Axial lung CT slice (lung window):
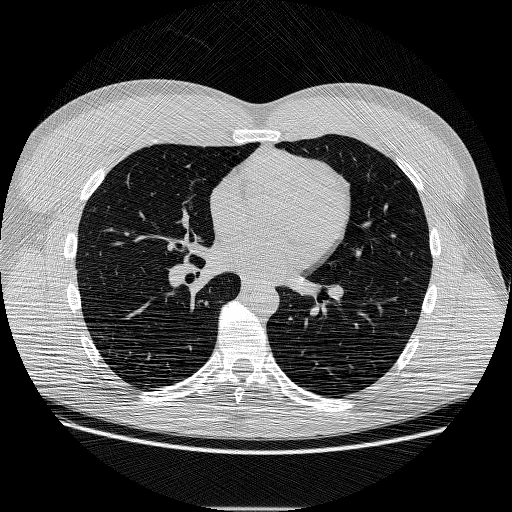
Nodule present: no